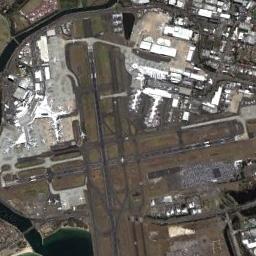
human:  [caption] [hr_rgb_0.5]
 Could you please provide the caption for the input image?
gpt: An airport is surrounded by many buildings with a river pass by .

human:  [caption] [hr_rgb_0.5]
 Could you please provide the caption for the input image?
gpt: An airport with some runways perpendicular to each other on the lawn with a river and some white buildings arranged neatly beside .

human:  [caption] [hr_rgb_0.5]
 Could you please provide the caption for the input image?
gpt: A complex airport with many runways and buildings is surrounded by a residential area .

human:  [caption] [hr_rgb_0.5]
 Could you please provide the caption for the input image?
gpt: There are two crossing runways here .

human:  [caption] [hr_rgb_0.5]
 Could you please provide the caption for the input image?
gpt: Two roads intersect at the airport .